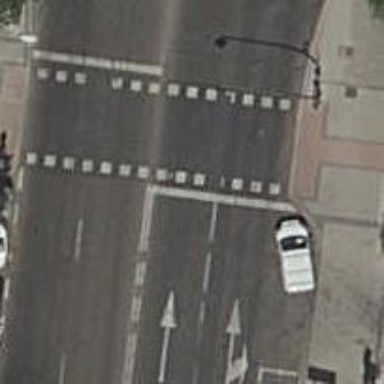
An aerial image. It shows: Marked crossing on footway.